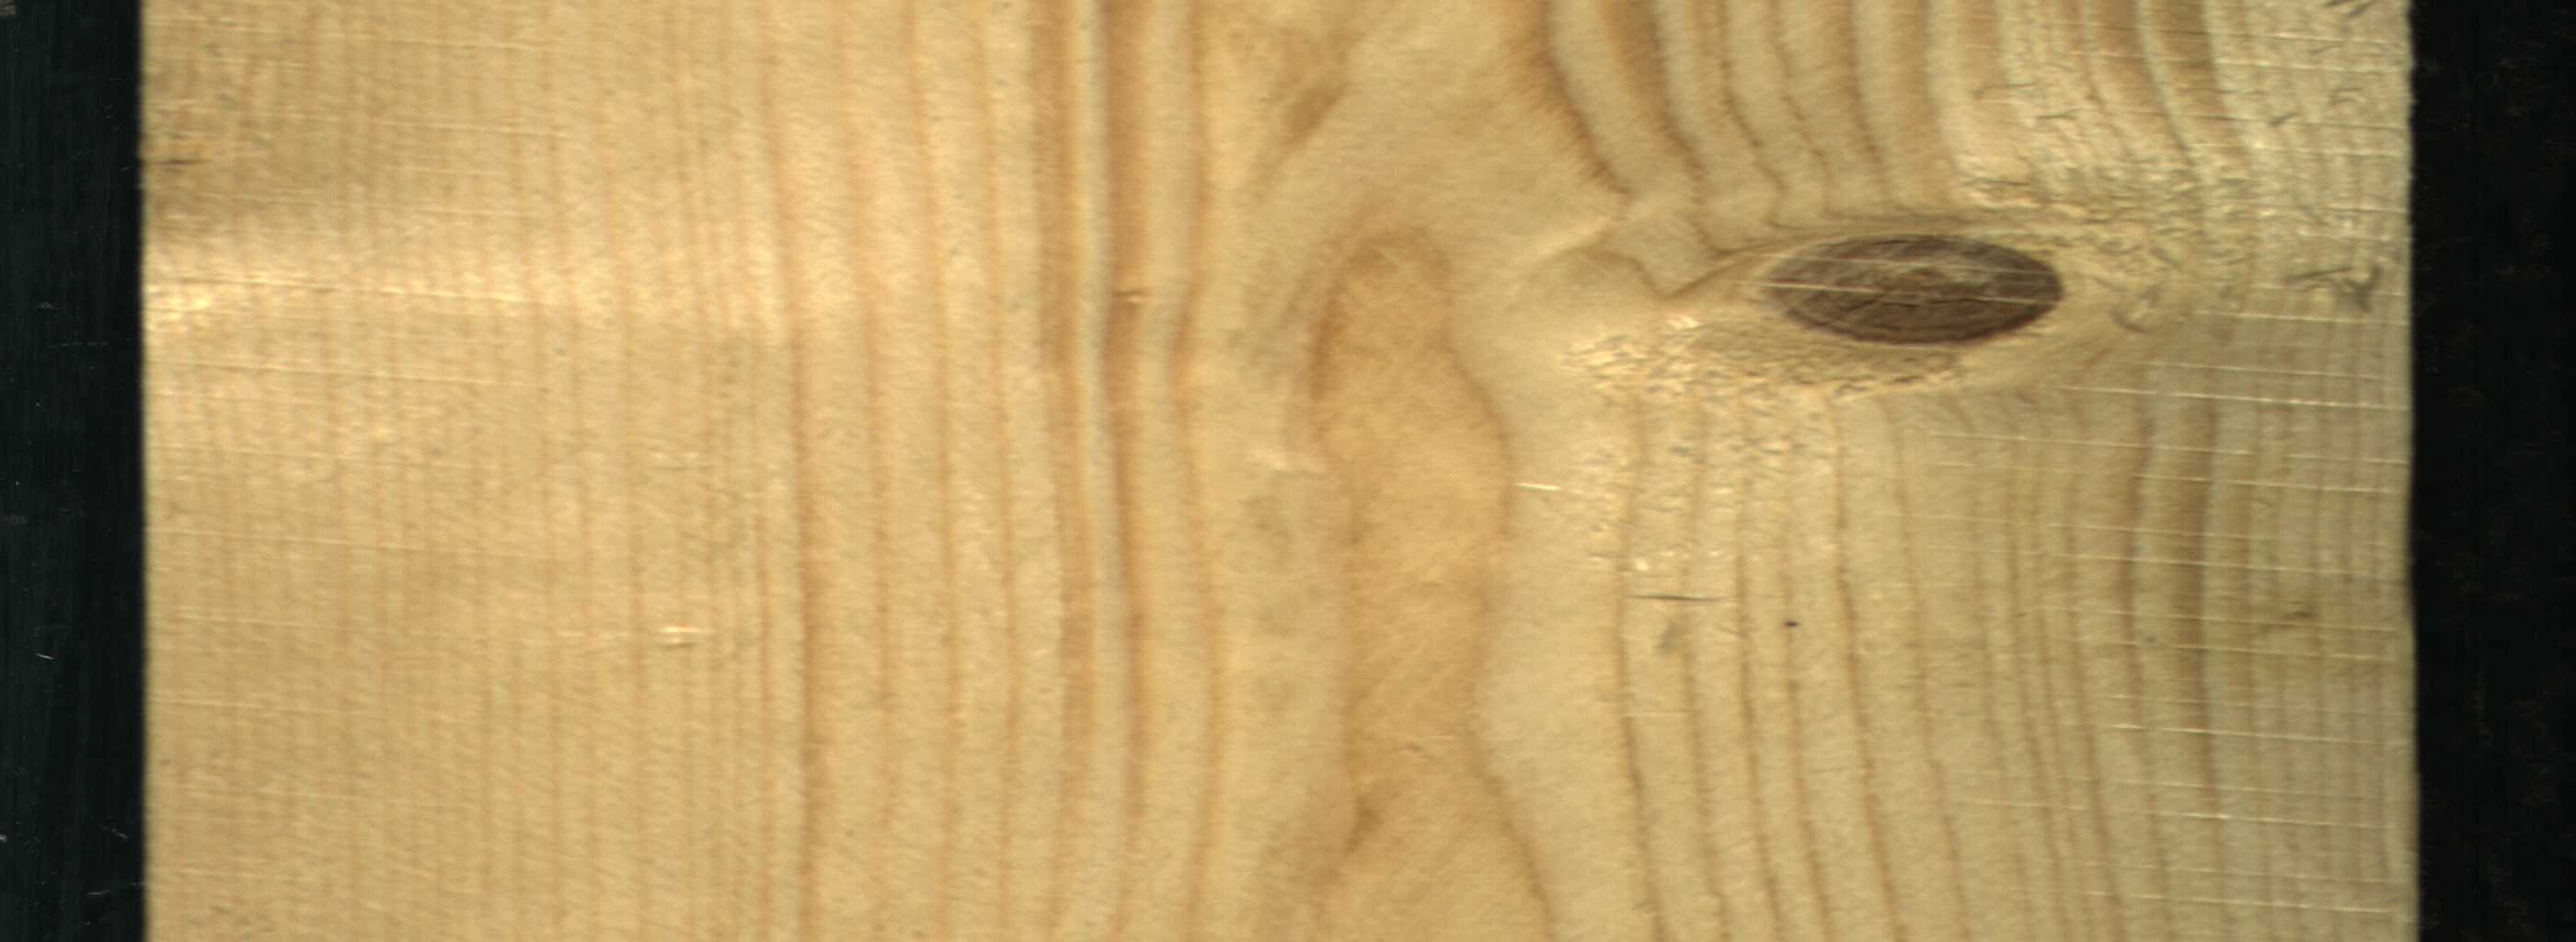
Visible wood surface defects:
Live_Knot